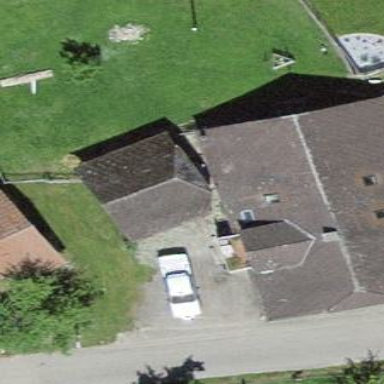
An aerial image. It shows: Rural barn.